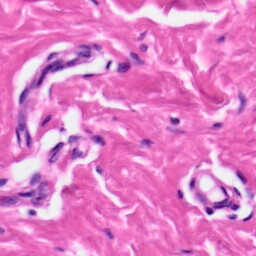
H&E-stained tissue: Skin